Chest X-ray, PA view. Patient: 45 years old, sex F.
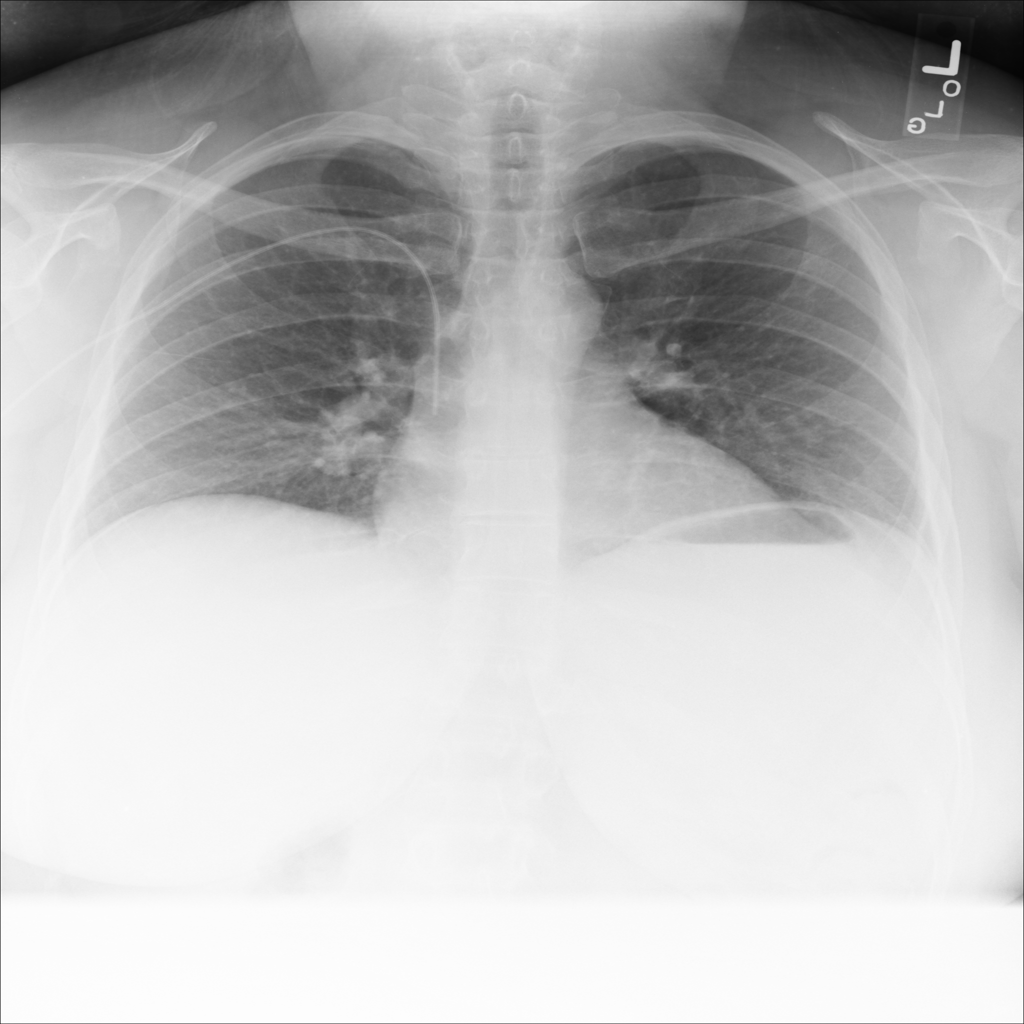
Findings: No Finding